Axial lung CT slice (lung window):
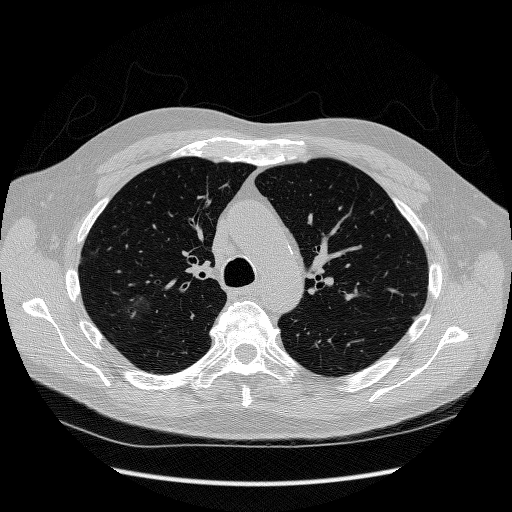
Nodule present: no